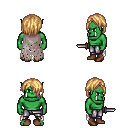
a pixel art fantasy rpg character, male body template, orc, green skin, gray tattered cape, metal pants, light blonde bangs hairstyle, brown shoes, dagger, four views (front, back, left, right), 2x2 character sprite sheet, small pixel art, hard edges, no anti-aliasing